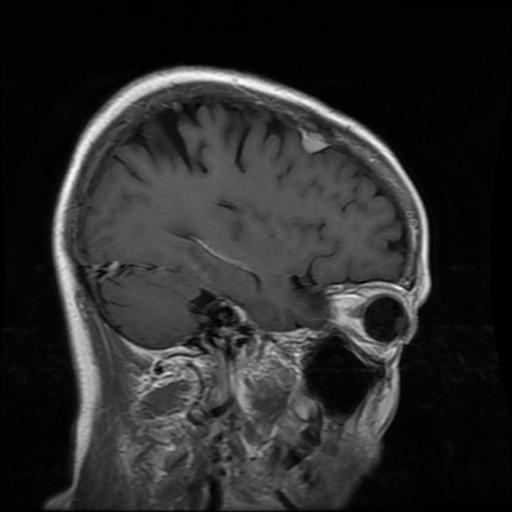
Label: meningioma